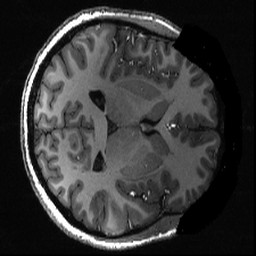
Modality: T1w
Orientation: axial
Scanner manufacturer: siemens
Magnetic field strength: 6.98 T
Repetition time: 2.6 s
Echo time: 0.00343 s